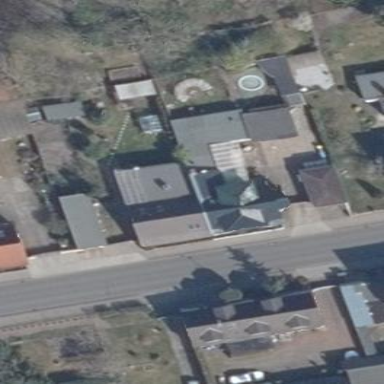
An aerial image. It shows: Black gabled roof house.